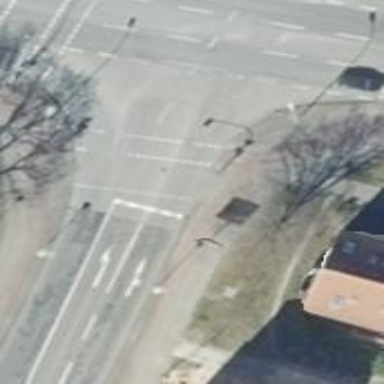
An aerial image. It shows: Road with traffic signals at the crossing.